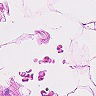
Metastatic tissue present: no